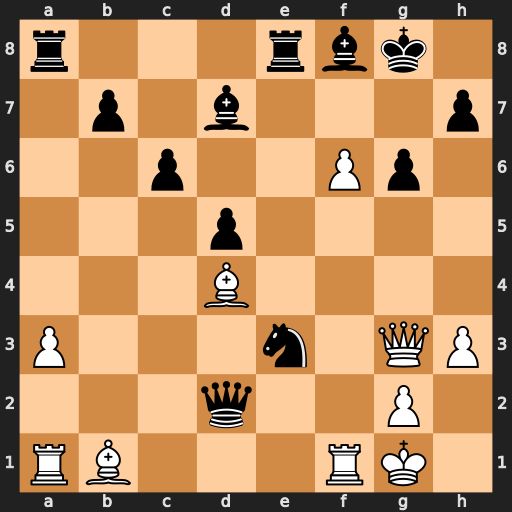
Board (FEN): r3rbk1/1p1b3p/2p2Pp1/3p4/3B4/P3n1QP/3q2P1/RB3RK1
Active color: w
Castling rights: -
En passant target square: -
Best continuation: f7#